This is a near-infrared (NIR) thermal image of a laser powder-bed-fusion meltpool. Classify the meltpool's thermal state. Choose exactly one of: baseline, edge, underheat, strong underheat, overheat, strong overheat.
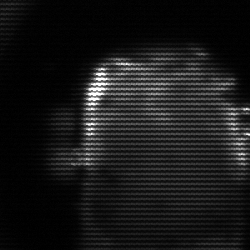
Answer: baseline